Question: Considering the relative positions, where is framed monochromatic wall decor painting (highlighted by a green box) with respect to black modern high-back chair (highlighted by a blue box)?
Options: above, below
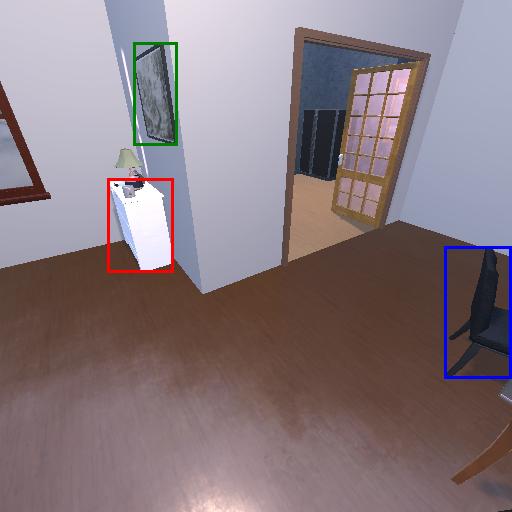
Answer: above